Current action and preconditions to check: trajectory_clear

Your task: For each precondition in the list above, predict whether it will hold at this action.

Consider the current scene as observed from the mobile robot's camera, and analyze the predicted future states of all dynamic agents (e.g., people, animals, vehicles, or any moving entities) within the NEXT SECOND.

IMPORTANT: Only answer "very likely" if you are absolutely certain—based on strong, clear evidence—that a dynamic agent will violate the precondition in the predicted future state. Do NOT answer "very likely" for unlikely, ambiguous, or low-probability risks.

Ask yourself for each precondition: Is there a high probability, with clear and convincing evidence, that the predicted future states of any dynamic agent will interfere with the predicted future state of the currently executing action within the NEXT SECOND, causing that precondition to fail?

Assess the risk level based on these predictions. Use "likely" or "very likely" if motions create a clear risk of interference.

Use "neutral" or "improbable" if agents are nearby but their predicted paths are clearly diverging or non-conflicting.

Failure Risk Categories: "very improbable", "improbable", "neutral", "likely", "very likely"

Answer Format: Output ONLY the probability_of_failure value from these categories: "very improbable", "improbable", "neutral", "likely", "very likely"

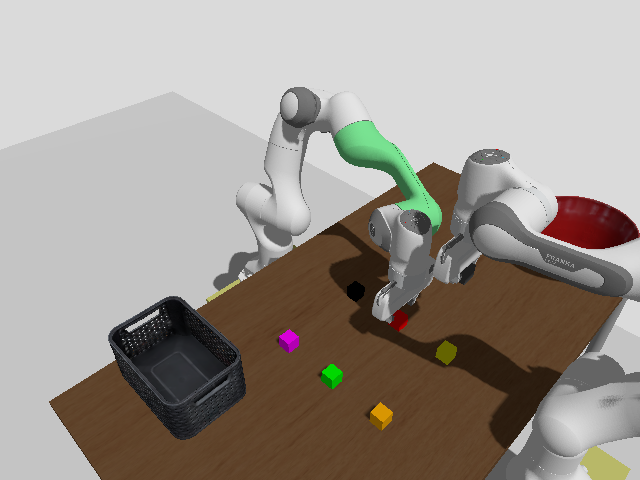

Answer: improbable